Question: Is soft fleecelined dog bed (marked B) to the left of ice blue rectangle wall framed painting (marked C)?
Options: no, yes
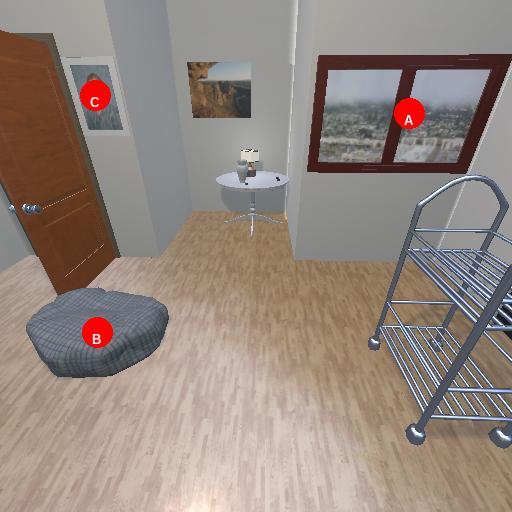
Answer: no